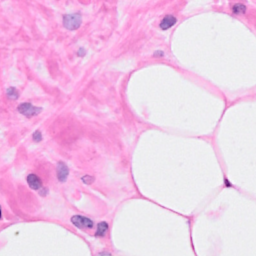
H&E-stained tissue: Breast